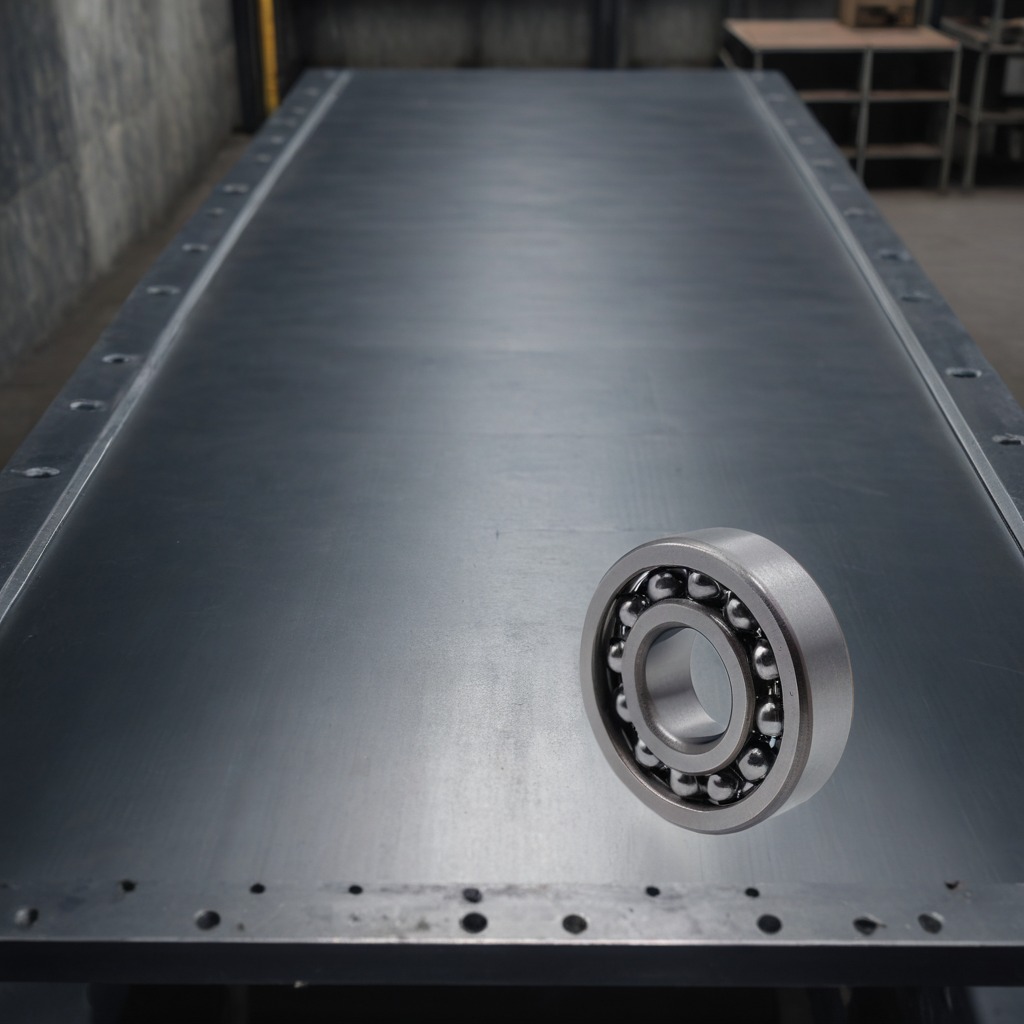
A metal ball bearing is lying on the cold steel table in a mining workshop gritty textures.